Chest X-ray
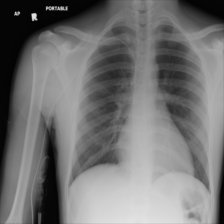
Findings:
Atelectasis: negative
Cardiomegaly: negative
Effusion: negative
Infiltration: negative
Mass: negative
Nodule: negative
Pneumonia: negative
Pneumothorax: negative
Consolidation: negative
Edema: negative
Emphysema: negative
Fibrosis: negative
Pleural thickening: negative
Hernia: negative